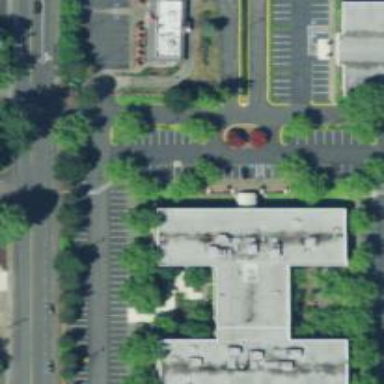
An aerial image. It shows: Parking space is available.